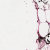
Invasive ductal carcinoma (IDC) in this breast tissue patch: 0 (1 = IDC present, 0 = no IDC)